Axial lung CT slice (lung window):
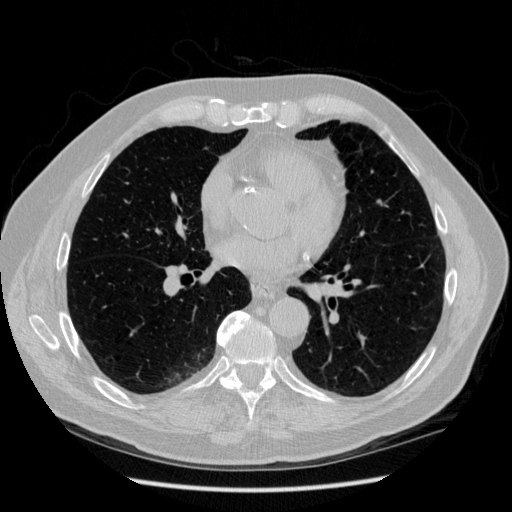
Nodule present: no